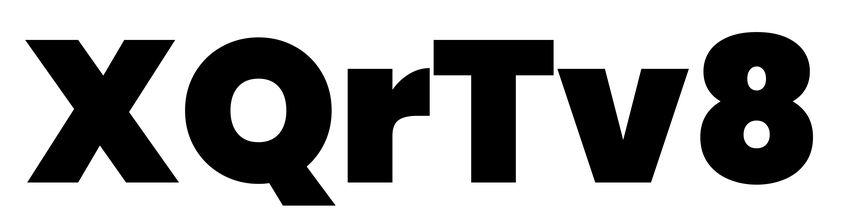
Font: Poppins-Black